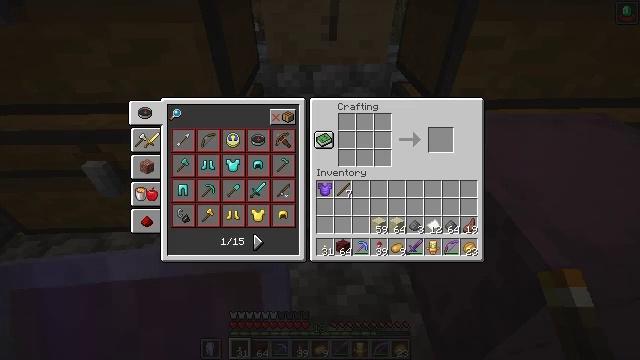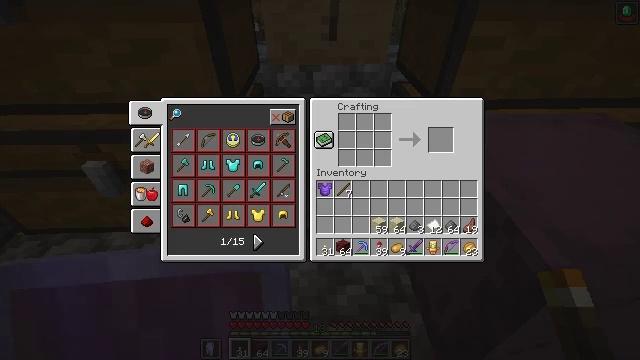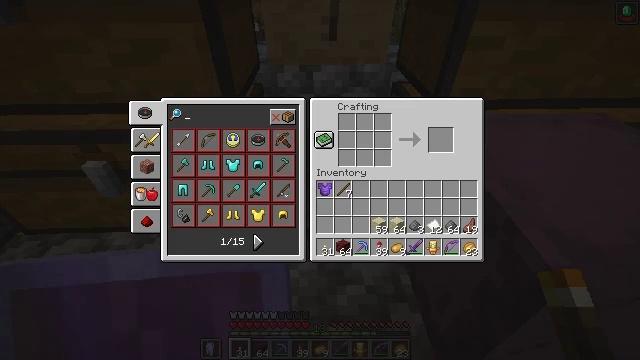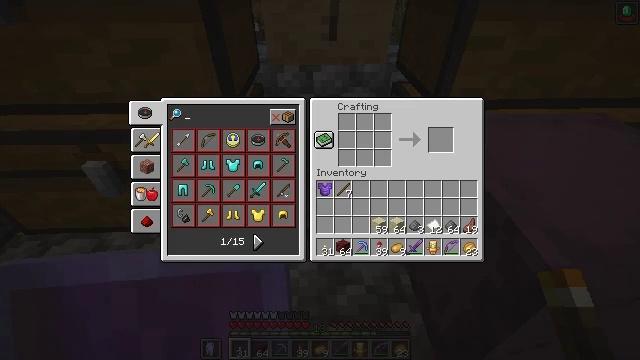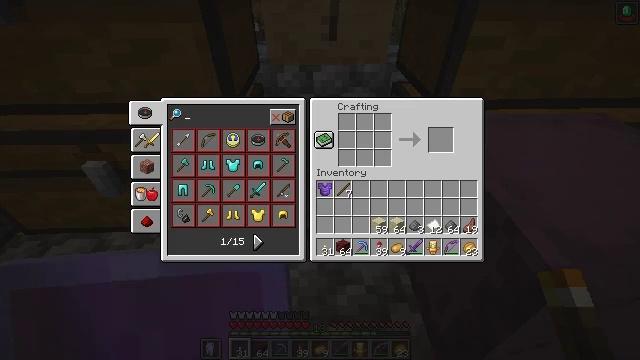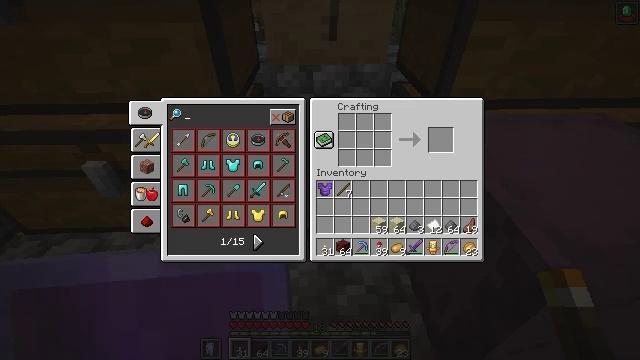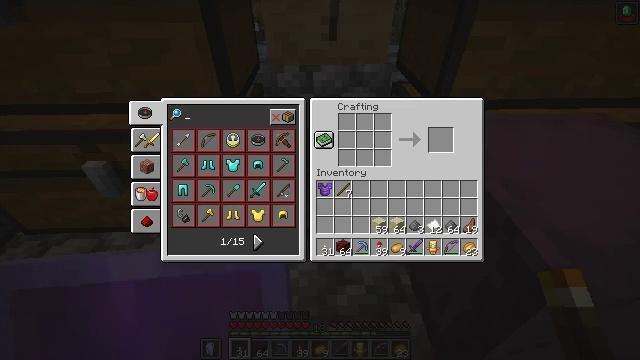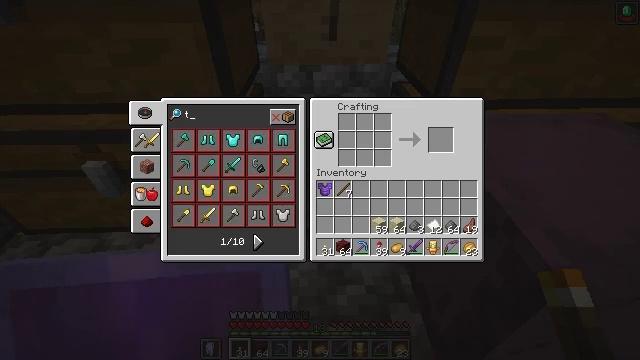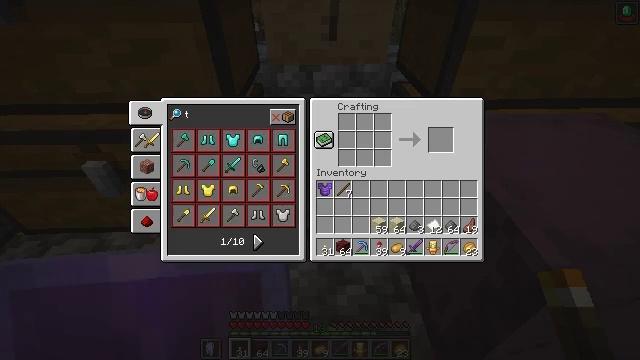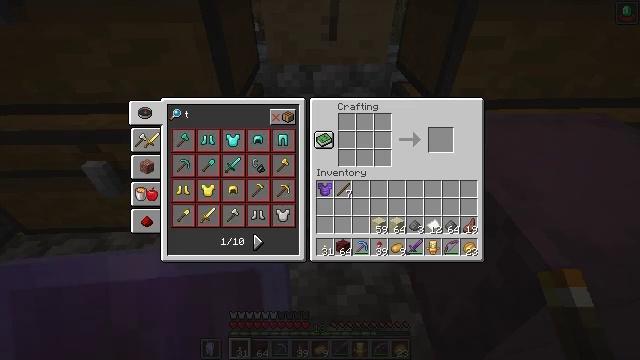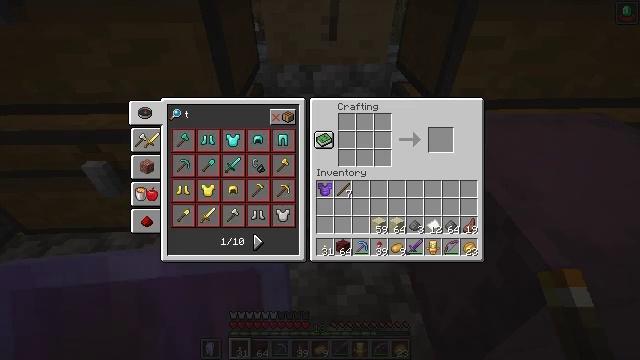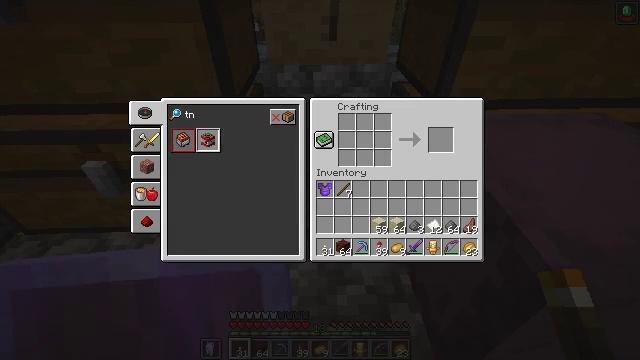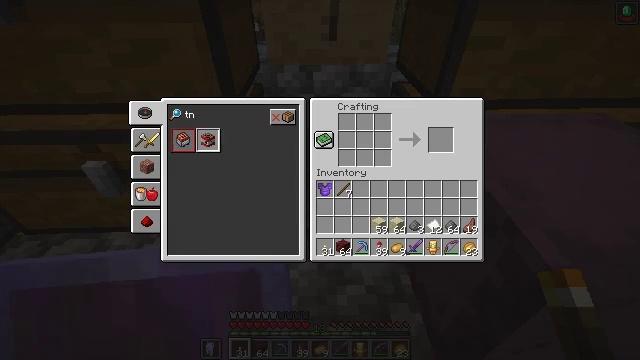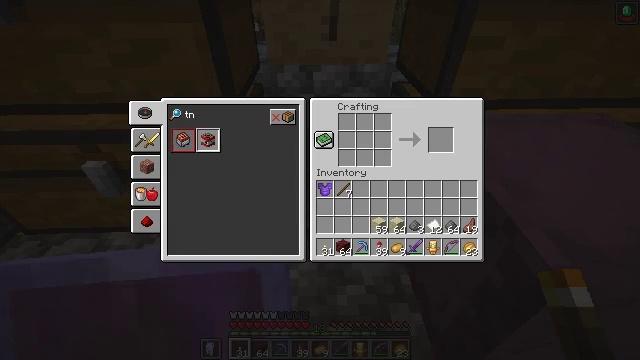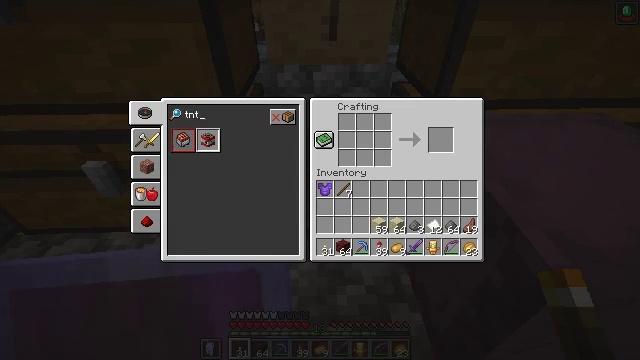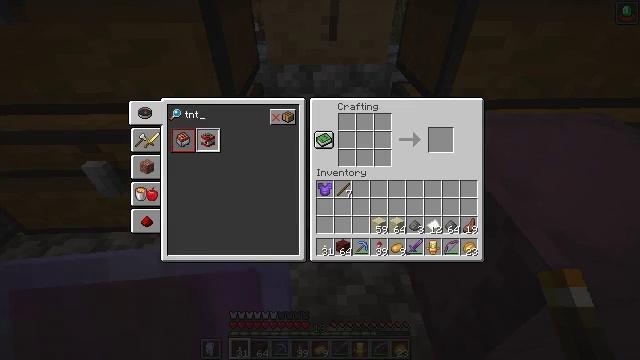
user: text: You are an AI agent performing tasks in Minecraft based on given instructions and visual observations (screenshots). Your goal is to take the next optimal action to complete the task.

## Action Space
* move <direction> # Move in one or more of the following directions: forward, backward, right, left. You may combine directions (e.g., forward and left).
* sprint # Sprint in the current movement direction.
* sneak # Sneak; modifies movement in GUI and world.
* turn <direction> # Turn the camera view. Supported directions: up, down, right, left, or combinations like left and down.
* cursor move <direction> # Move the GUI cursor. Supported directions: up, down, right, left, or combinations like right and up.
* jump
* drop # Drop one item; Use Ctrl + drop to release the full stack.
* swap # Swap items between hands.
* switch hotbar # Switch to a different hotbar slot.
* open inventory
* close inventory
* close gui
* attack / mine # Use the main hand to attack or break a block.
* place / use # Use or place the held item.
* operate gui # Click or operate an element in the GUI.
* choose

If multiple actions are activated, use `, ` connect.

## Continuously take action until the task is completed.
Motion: motion action
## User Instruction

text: Combine gunpowder and sand to craft TNT.
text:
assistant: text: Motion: no_op
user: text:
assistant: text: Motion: no_op
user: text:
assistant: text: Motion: no_op
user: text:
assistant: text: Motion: no_op
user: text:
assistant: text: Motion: no_op
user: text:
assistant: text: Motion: no_op
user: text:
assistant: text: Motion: no_op
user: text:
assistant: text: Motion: no_op
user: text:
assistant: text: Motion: no_op
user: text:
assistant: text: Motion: no_op
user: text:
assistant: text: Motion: no_op
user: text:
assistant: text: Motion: no_op
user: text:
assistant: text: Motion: no_op
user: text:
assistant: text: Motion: no_op
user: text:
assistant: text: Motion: no_op
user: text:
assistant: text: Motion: no_op
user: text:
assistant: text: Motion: no_op
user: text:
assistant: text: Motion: no_op
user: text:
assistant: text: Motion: no_op
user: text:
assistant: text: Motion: no_op
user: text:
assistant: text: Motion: no_op
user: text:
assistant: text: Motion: no_op
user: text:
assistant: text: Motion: no_op
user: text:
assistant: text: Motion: no_op
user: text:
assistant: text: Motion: no_op
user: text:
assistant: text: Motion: no_op
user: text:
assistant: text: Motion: no_op
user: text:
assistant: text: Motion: cursor move left and down
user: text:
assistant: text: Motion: no_op
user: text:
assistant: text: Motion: no_op